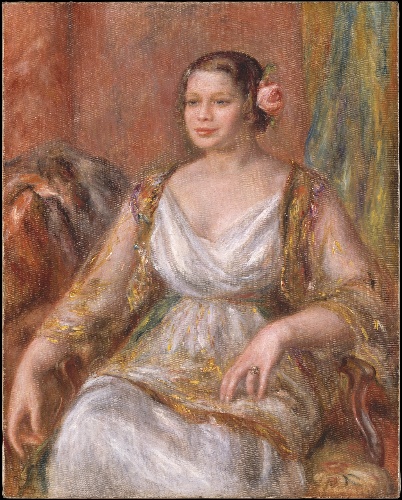
Title: Tilla Durieux (Ottilie Godeffroy, 1880–1971)
Artist: Auguste Renoir
Artist bio: French, Limoges 1841–1919 Cagnes-sur-Mer
Date: 1914
Object type: Painting
Classification: Paintings
Medium: Oil on canvas
Dimensions: 36 1/4 x 29 in. (92.1 x 73.7 cm)
Department: European Paintings
Credit line: Bequest of Stephen C. Clark, 1960
Accession year: 1961
Repository: Metropolitan Museum of Art, New York, NY
Tags: Portraits|Women